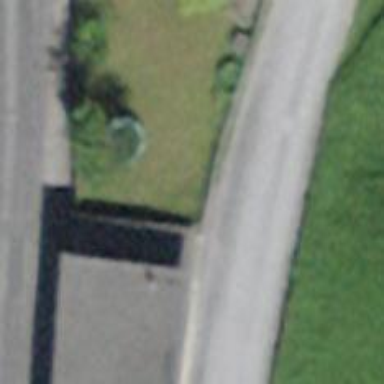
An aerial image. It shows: Retaining wall.